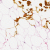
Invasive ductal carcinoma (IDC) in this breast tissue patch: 0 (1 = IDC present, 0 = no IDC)